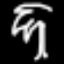
Label: palm tree